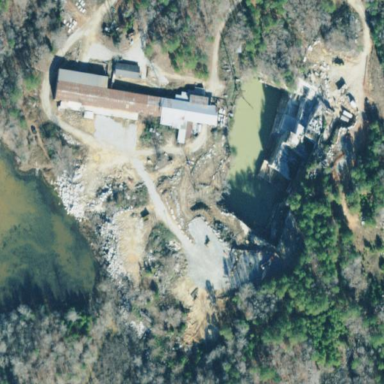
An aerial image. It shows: Quarry area.